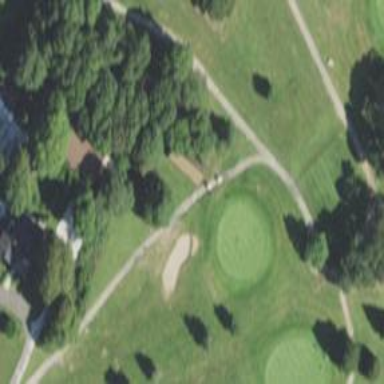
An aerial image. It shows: Golf hole.